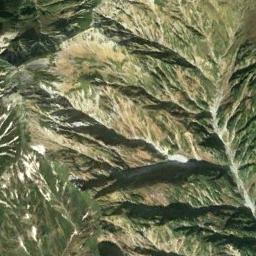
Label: mountain